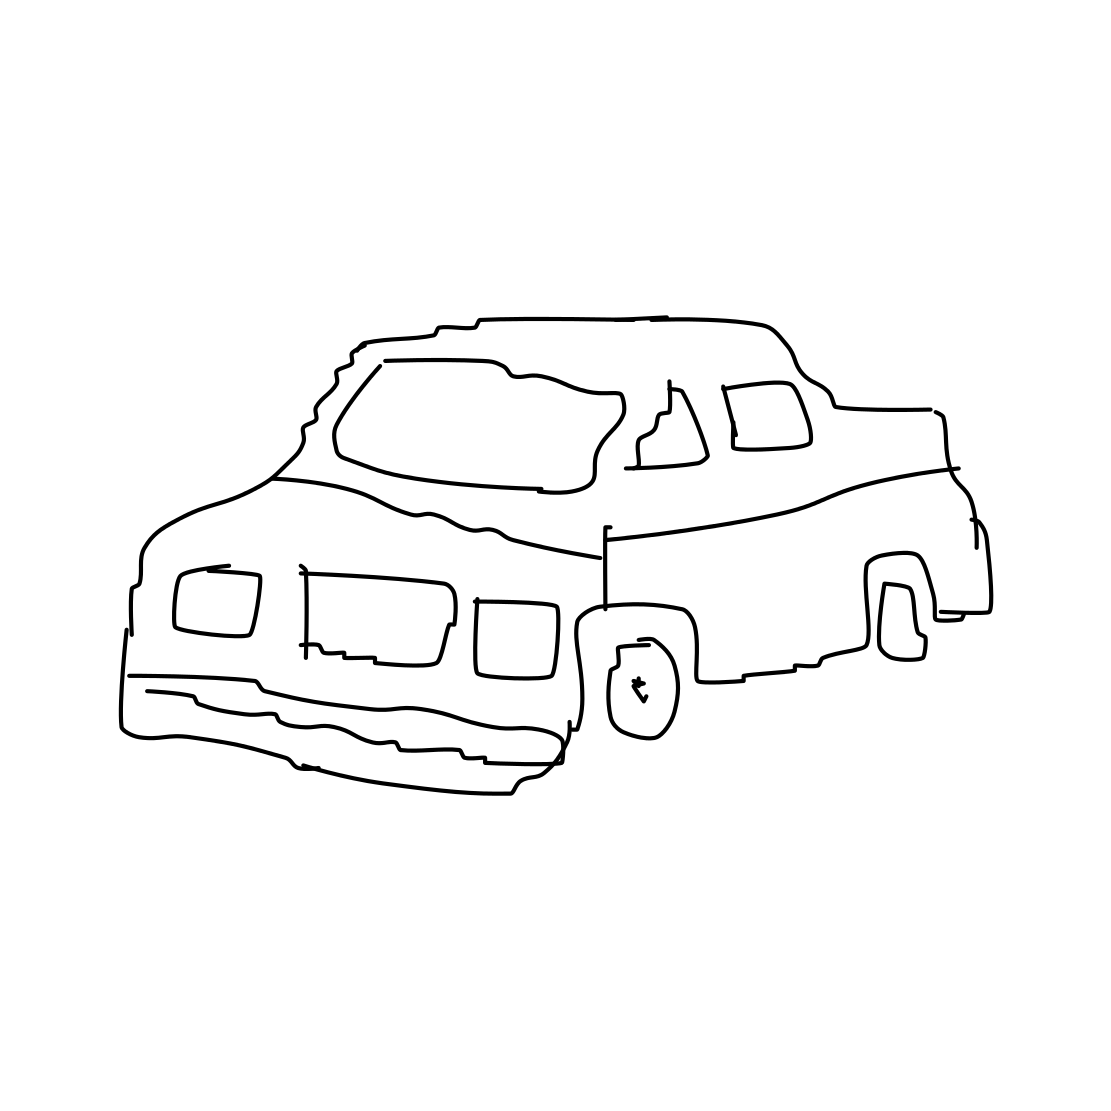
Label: car (sedan)